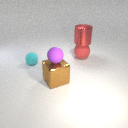
small purple rubber sphere in front of large red metal cylinder